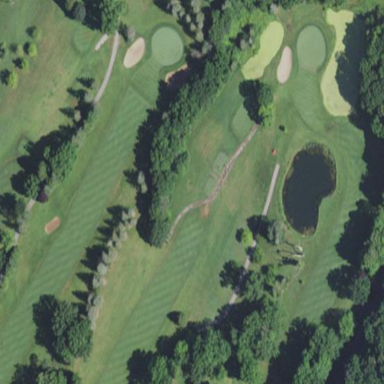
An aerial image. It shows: Grassy area designated as golf fairway.